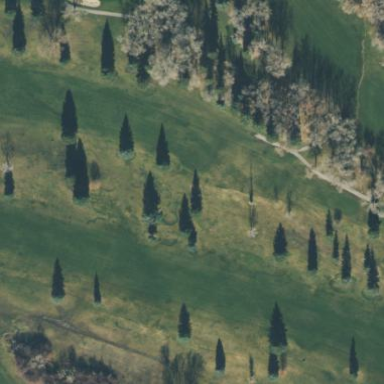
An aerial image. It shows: Golf fairway surrounded by grass.